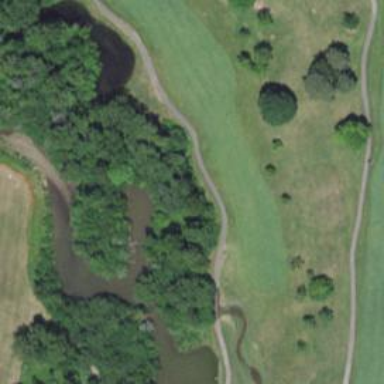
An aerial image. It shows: Path for golf carts.